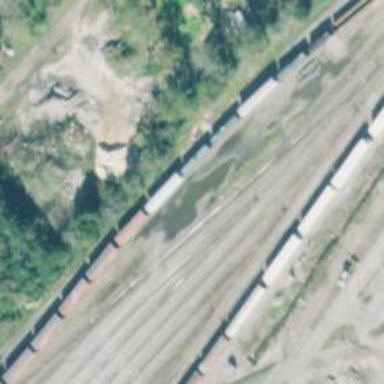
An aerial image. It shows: Railway yard used for servicing trains.